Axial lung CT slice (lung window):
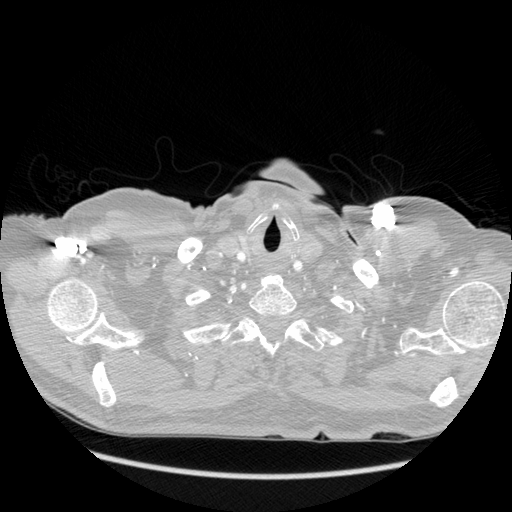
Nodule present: no